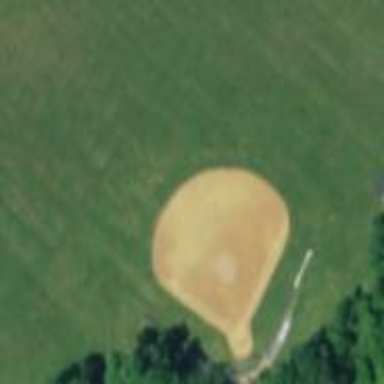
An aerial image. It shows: Baseball pitch for leisure and sports activities.